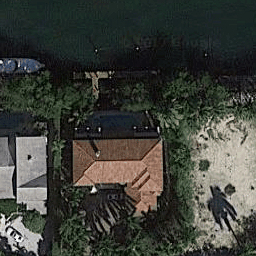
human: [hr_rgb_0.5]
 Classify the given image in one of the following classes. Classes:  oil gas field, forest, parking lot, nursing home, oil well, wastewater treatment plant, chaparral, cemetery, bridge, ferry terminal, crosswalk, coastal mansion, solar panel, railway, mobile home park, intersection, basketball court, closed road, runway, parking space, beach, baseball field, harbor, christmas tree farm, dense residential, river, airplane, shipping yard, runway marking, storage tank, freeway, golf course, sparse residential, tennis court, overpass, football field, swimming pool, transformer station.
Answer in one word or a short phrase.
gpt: coastal mansion